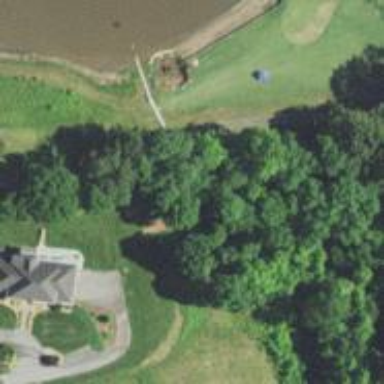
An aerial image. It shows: Path bridge over golf course.